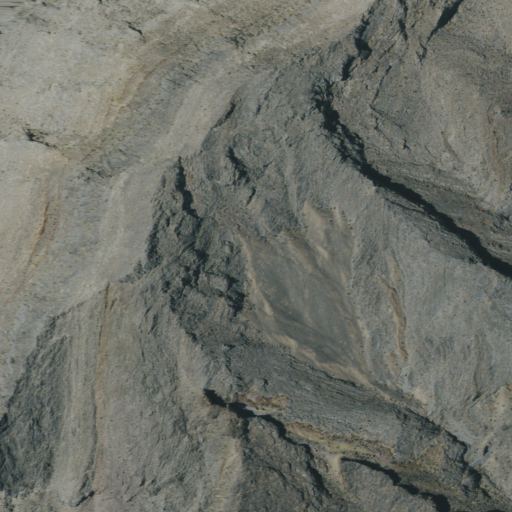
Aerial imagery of mountain in California named Bat Mountain containing shrub, barren land, and grassland